Interaction volume radius: 10 \u00c5
Interaction volume height: 20 \u00c5
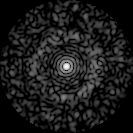
Disorder parameter: 0.8389